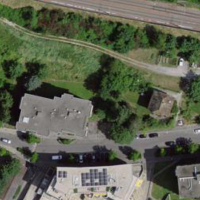
EUNIS habitat code: 54
Species observed at this site:
Ficus carica